Question: I am developing a software with java, it creates a thread upon receiving an event (from sensors). the time-to-live of these threads is very small (< 1 second)
The sensor sends
This app works fine for most of the time. but sometime it hangs.
When looking at the eclipse debugger, I find out that there are to many threads and most of them are '"Thread[garbage collected]"' (about 800 threads @_@)
I don't know if that bug is caused by dynamic-creating-threads in my code or other bugs?
'EDIT:'
The problem is indeed caused by creating too many threads. I have logged all sensor's events with timestamp and there are some points it creates about '1200 events/minute' (damn!).
I also wrote a small java program which creates as many threads as posible. At '~4100th thread' (well, wooden computer) , jvm crashes. It does not hangs like my app does :-?.
Therefore I suppose that there are (maybe) rare conditions while creating threads dynamically and it causes the garbage collection threads hang?

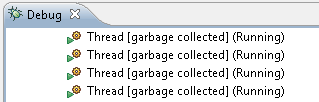
Answer: Don't create a new thread for each event that is received. Instead, use the classes from the 'java.util.concurrent' package.
Create an 'ExecutorService' (using one of the static methods in class 'Executors') and submit jobs for handling events to the 'ExecutorService'. The 'ExecutorService' is a thread pool that manages the threads for you.